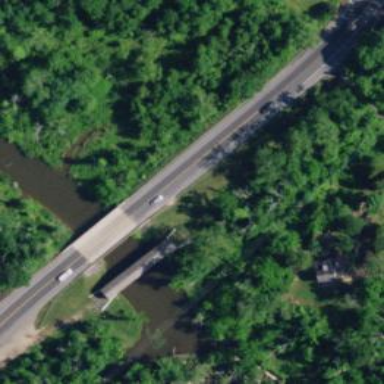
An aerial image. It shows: Footway bridge.